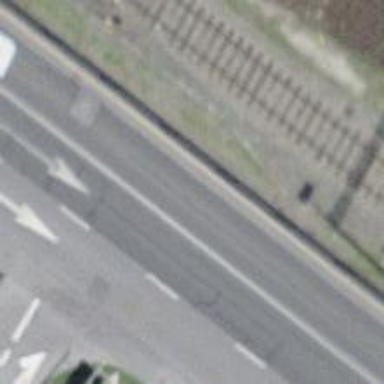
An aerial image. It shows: Bus stop with platform for public transport.